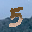
Label: 5